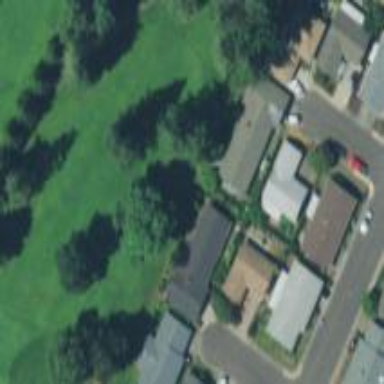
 likely golf fairway with neatly mown grass."